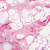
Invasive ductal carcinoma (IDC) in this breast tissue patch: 0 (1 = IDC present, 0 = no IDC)